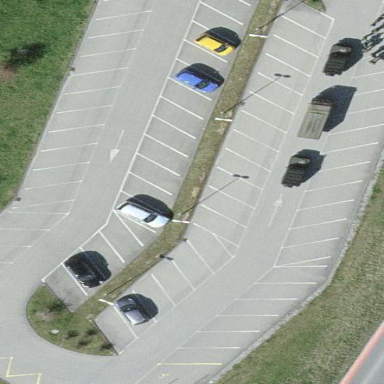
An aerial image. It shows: Parking area.